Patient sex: M
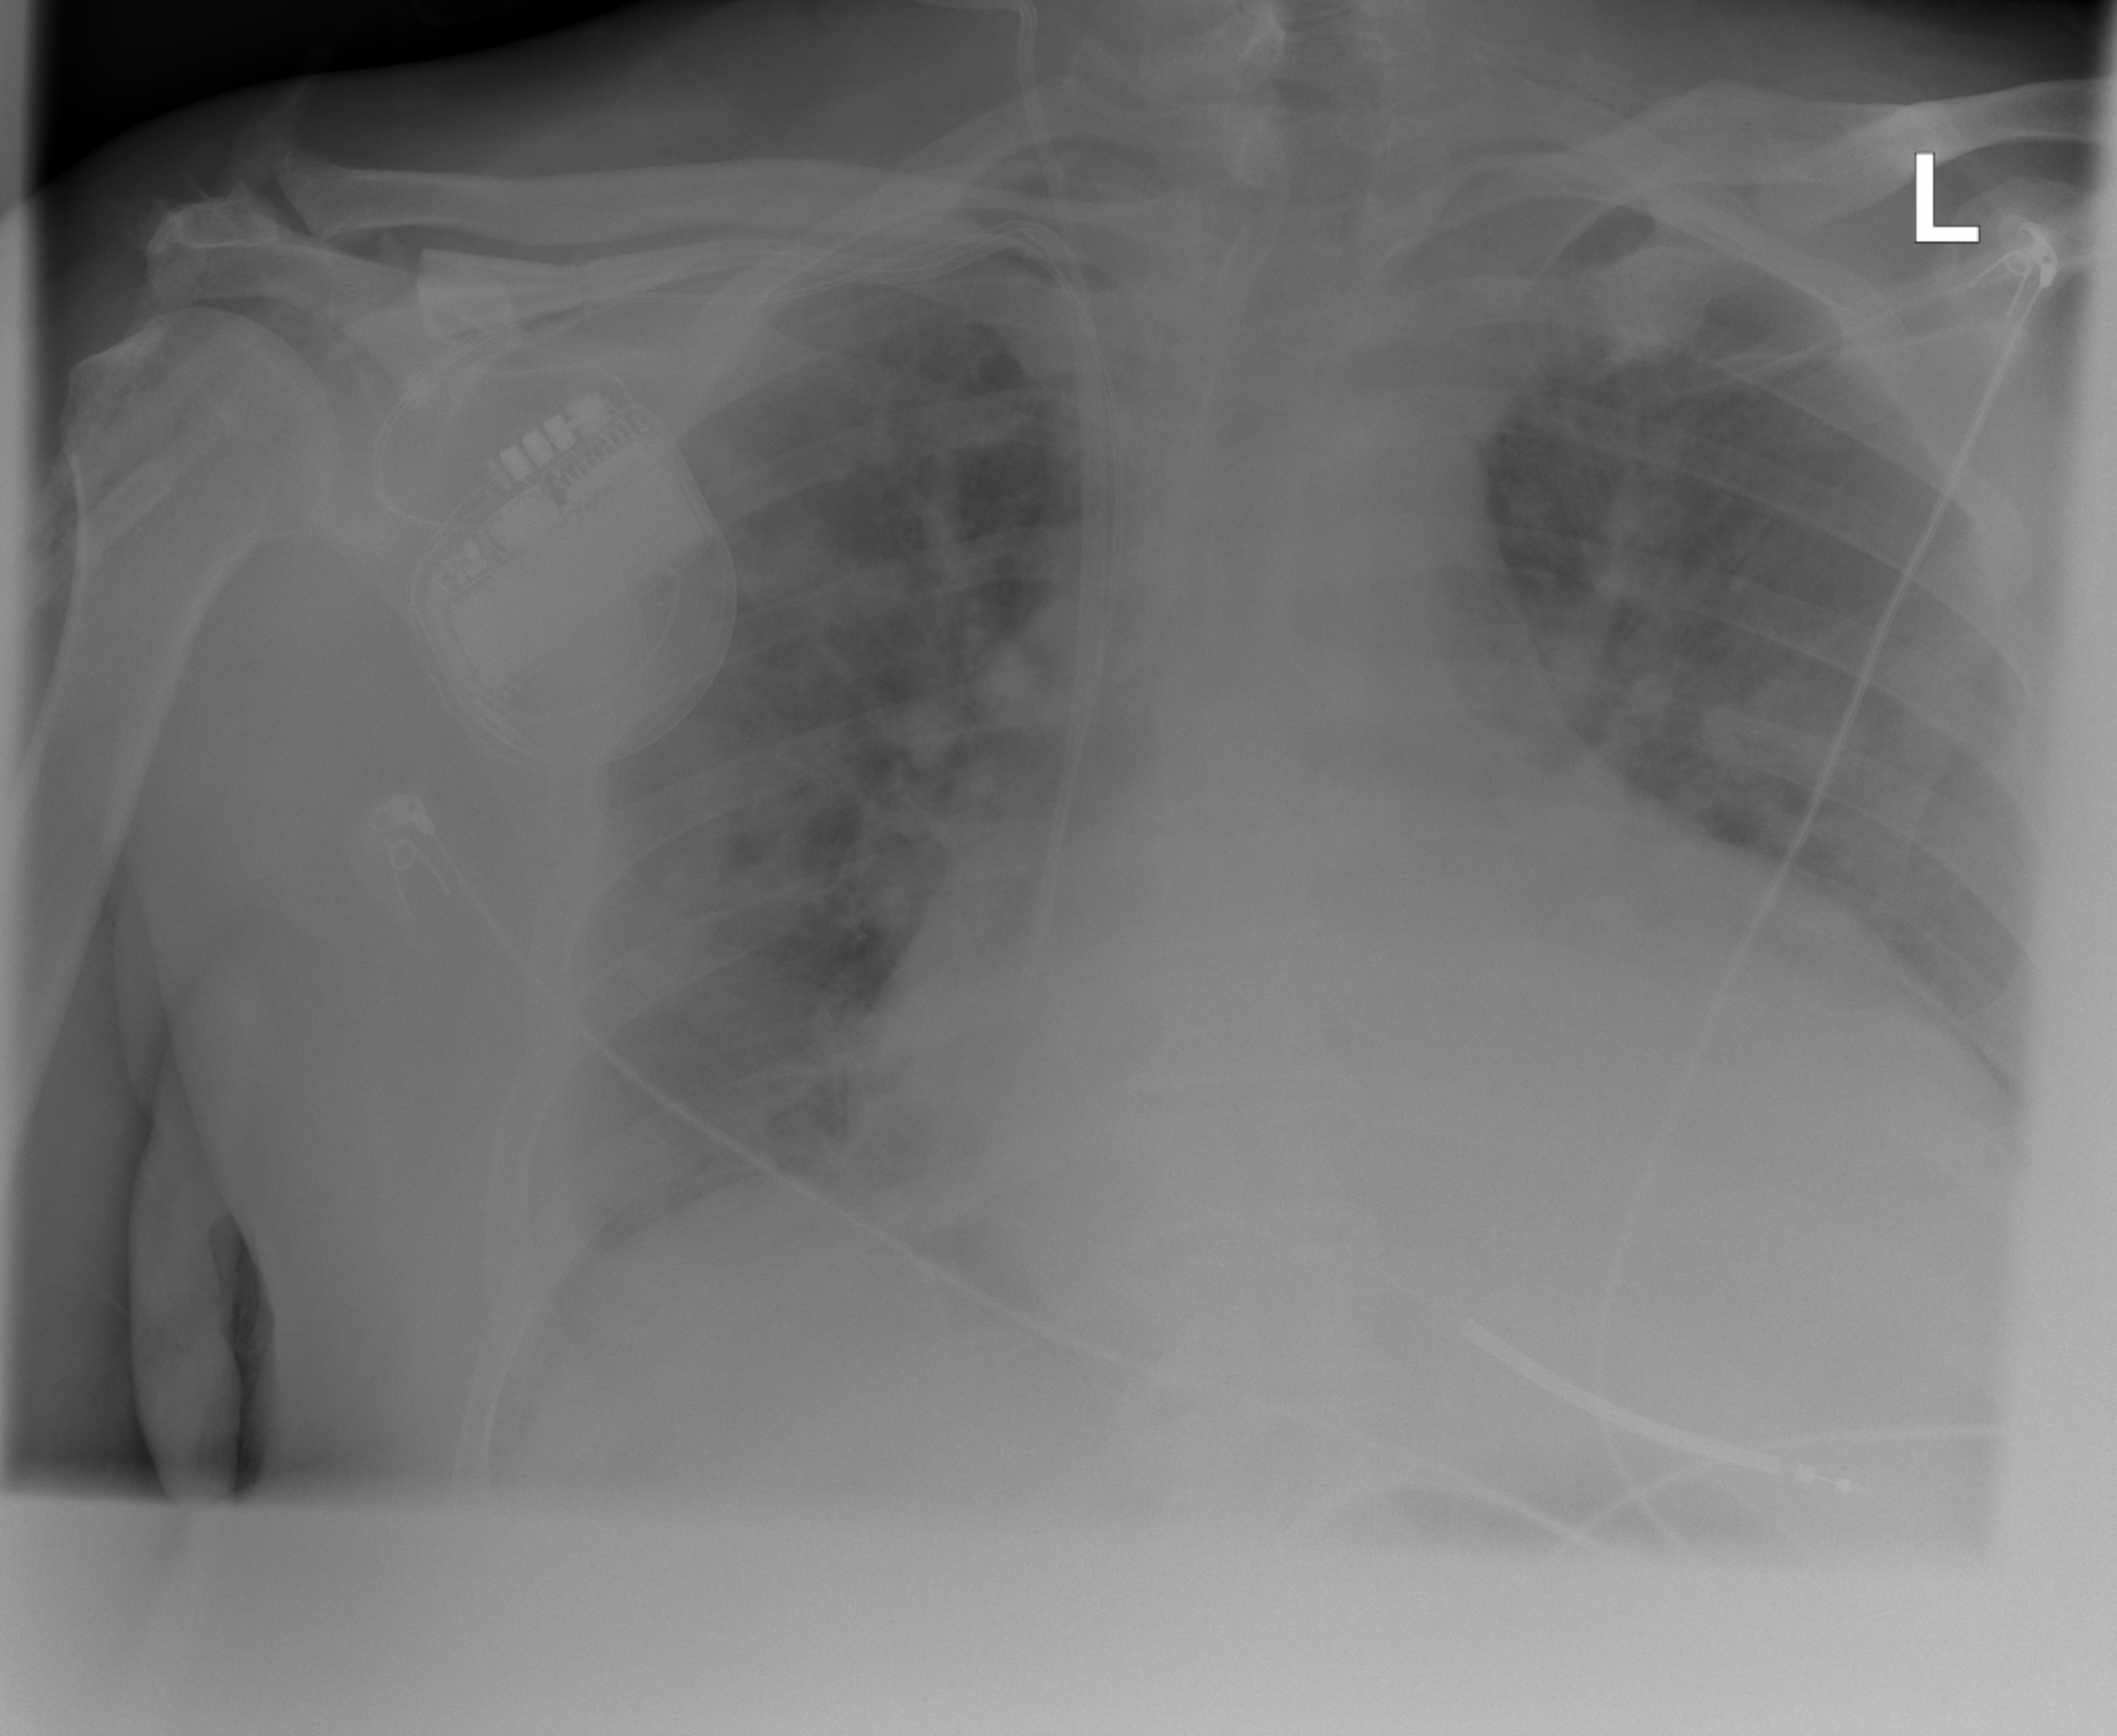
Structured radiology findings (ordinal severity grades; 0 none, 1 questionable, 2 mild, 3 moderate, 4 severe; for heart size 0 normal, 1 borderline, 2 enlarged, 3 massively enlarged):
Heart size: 2
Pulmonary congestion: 2
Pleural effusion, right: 1
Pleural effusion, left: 0
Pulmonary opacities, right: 2
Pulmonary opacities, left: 2
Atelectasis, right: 1
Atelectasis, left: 1